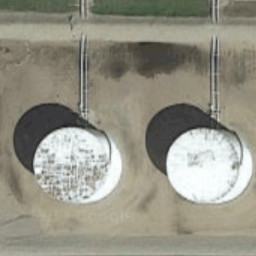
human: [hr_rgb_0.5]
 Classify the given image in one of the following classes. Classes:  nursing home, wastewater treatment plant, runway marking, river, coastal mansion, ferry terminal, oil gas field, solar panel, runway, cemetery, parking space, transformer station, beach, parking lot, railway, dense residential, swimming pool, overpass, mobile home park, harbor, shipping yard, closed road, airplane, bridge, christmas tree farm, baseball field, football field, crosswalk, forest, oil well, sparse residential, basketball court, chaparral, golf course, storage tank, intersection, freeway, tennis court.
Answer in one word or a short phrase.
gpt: storage tank